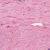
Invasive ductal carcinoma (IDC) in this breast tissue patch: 0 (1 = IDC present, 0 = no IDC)